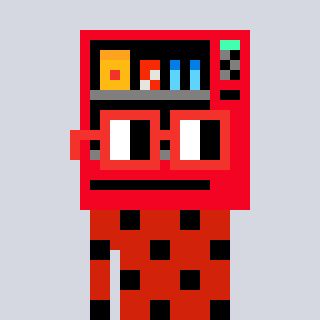
a pixel art character with square red glasses, a vending machine-shaped head and a red-colored body on a cool background